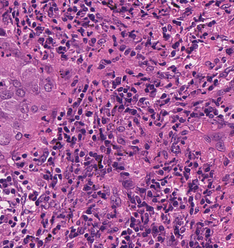
Tumor epithelial tissue: yes
Tumor-associated stroma tissue: yes
Normal tissue: no